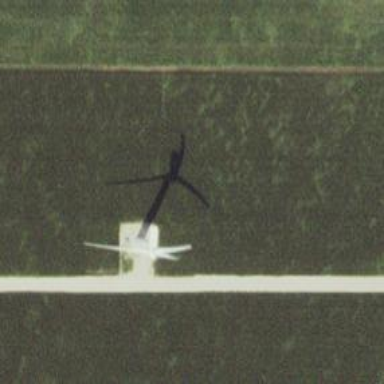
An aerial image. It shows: Wind generator with horizontal axis. The generator is wind turbine.